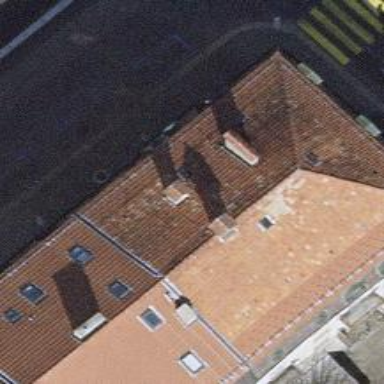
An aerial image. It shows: Restaurant.